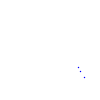
Particle: proton